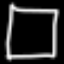
Label: square